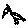
Label: bird